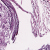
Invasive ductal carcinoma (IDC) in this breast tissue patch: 0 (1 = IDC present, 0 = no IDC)